Question: I have a FormPanel that looks like this:

I now want to display the same form but so that the data is merely instead of editable, i.e. instead of in textboxes, the data is simply displayed as text.
I can change the defaultType from to but then the data isn't displayed at all.
'''
var simple_form = new Ext.FormPanel({
labelWidth: 75,
frame:true,
title: 'Customer Information',
bodyStyle:'padding:5px 5px 0',
width: 600,
height: 600,
autoScroll: true,
defaults: {width: 230},
defaultType: 'textfield',
items: [{
fieldLabel: 'Item 1',
name: 'item1',
allowBlank:false,
value: 'test'
},{
fieldLabel: 'Item 2',
name: 'item2',
value: 'test'
},{
fieldLabel: 'Item 3',
name: 'item3',
value: 'test'
}, {
fieldLabel: 'Item 4',
name: 'item4',
value: 'test'
...
'''
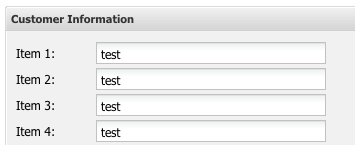
Answer: Use 'Ext.form.DisplayField'. The API describes DisplayField as:
> A display-only text field which is not
validated and not submitted.
Set your defaultType to 'defaultType: 'displayfield'', and the 'value' property to the text you want to display. Take a look at the <URL> example. The two DisplayFields are "mins" and "hours".